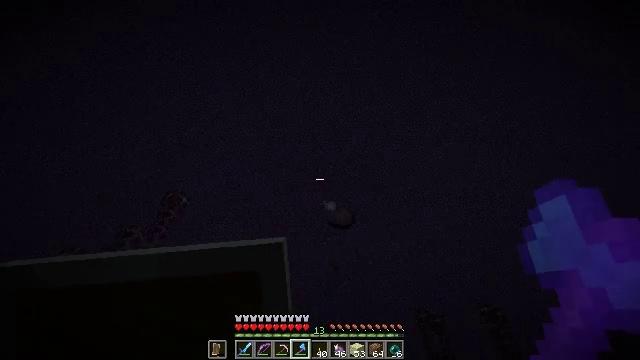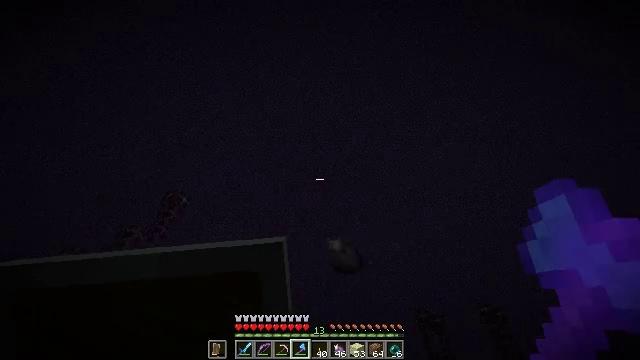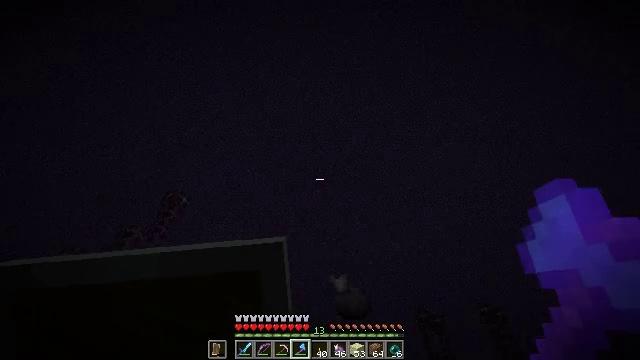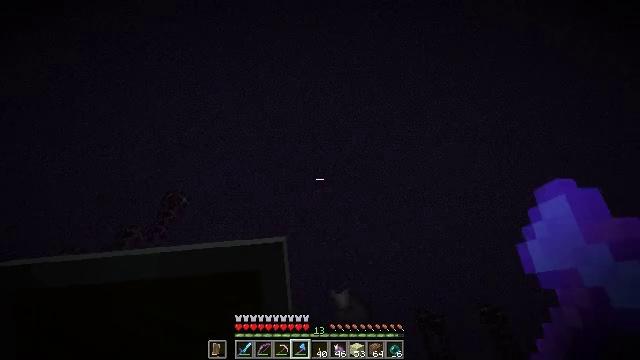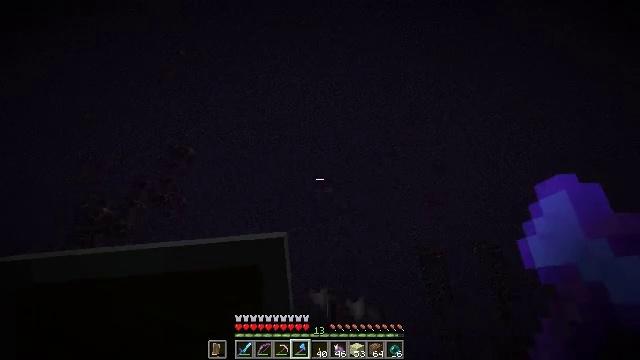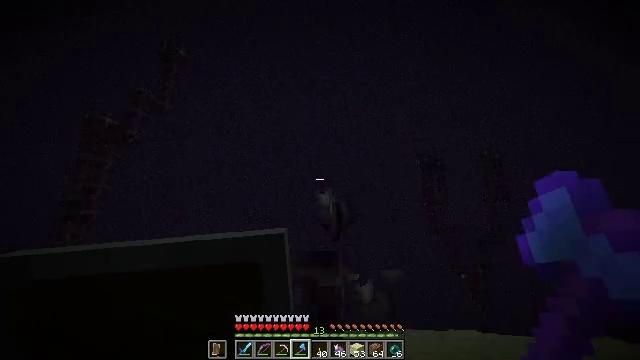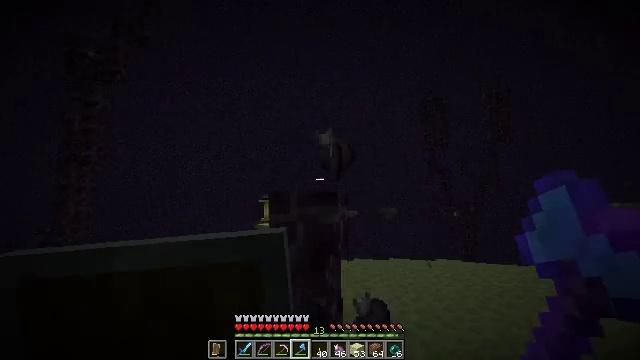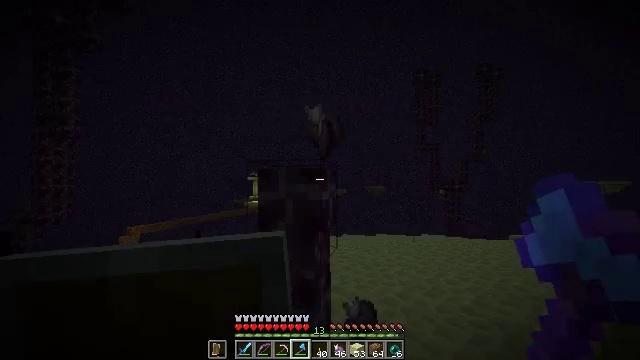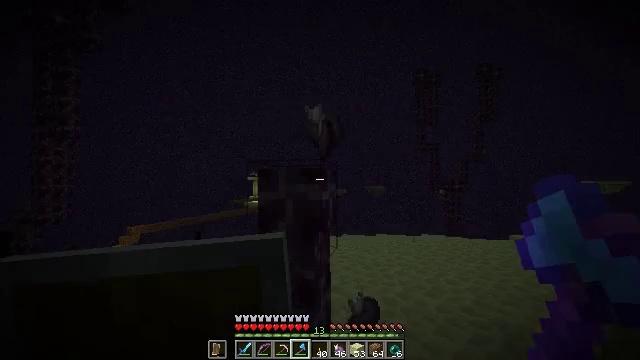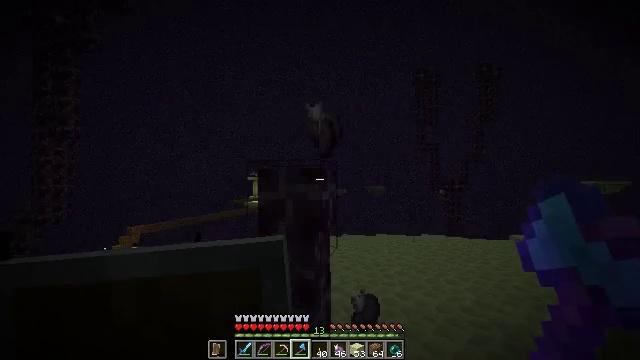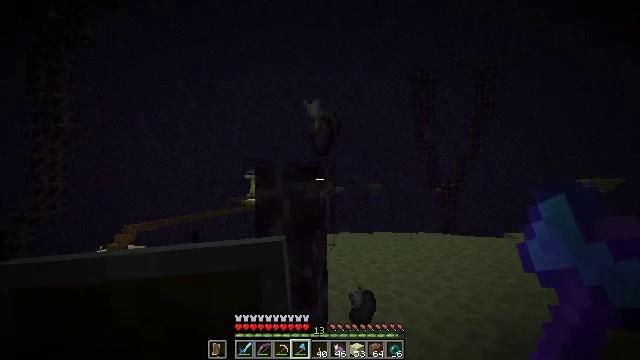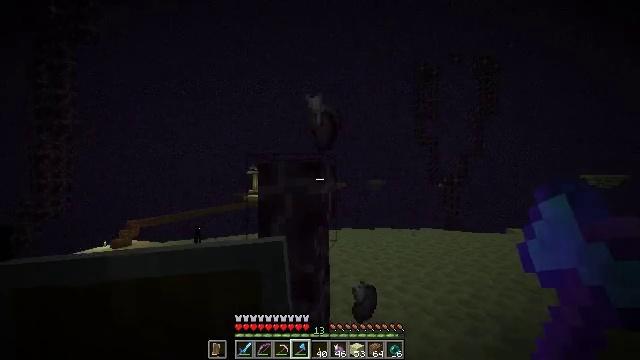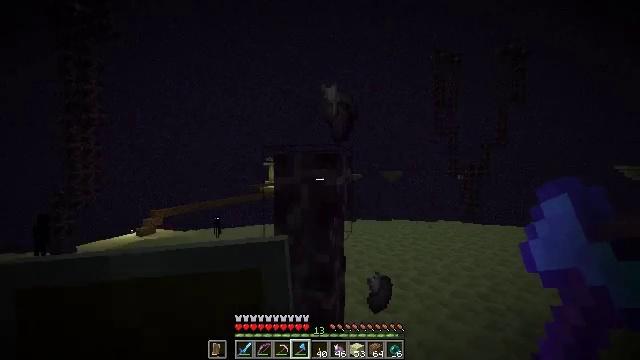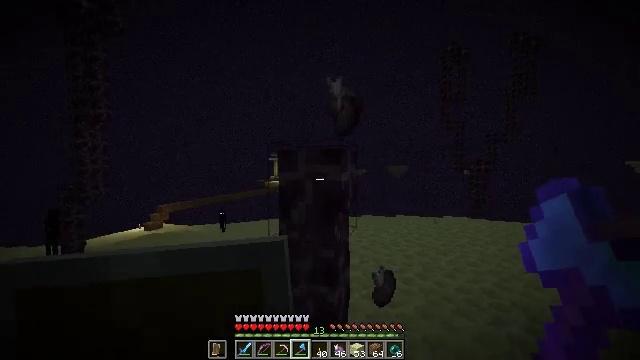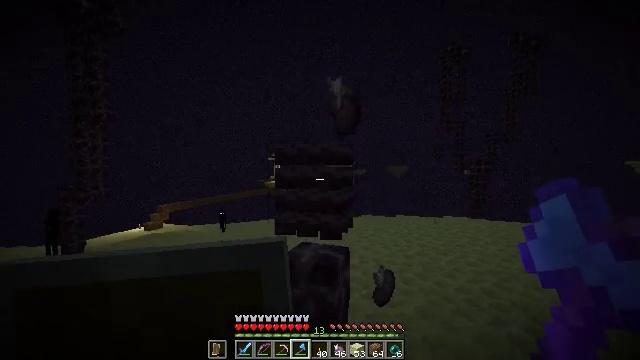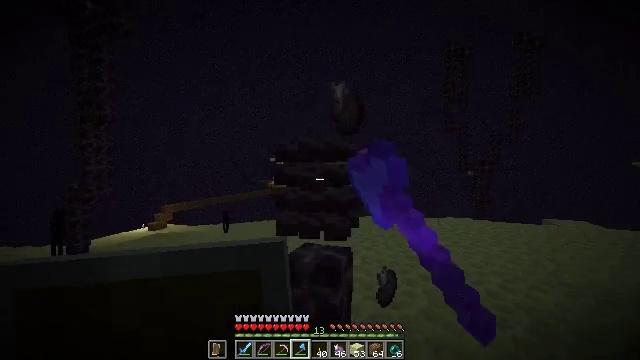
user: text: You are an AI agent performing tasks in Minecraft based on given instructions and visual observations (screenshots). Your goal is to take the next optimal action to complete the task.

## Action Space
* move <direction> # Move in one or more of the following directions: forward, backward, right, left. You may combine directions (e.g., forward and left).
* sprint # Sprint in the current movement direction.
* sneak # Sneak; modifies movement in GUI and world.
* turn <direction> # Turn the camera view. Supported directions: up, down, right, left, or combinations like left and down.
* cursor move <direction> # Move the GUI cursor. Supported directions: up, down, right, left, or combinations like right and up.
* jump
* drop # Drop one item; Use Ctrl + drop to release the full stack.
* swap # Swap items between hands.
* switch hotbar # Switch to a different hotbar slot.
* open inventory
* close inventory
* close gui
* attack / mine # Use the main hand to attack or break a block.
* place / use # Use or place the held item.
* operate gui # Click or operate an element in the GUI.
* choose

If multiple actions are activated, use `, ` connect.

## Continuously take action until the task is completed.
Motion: motion action
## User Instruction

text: Break the chorus plant in the End.
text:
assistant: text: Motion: no_op
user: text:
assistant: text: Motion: no_op
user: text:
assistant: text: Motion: no_op
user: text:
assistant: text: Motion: turn left and down
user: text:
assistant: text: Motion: turn left and down
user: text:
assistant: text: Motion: turn down
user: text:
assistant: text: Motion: turn right and down
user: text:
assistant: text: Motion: no_op
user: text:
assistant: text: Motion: no_op
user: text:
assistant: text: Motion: no_op
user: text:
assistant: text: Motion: no_op
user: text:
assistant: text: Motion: turn left and down
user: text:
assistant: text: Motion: turn left and down
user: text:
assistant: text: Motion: attack / mine
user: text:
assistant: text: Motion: attack / mine
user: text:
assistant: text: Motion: no_op
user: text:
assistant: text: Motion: move forward
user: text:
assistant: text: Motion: move forward
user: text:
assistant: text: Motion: no_op